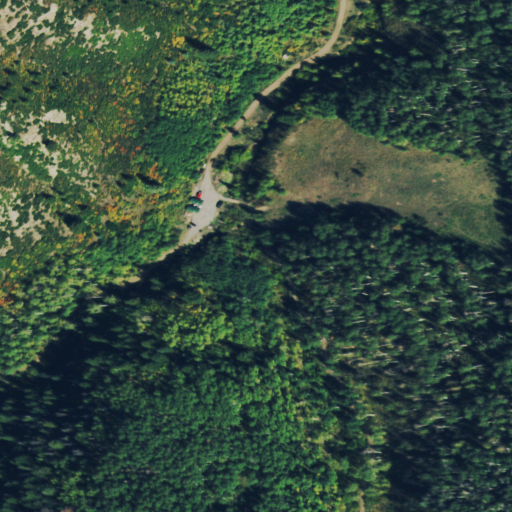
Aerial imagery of valley in Colorado named Mule Gulch containing deciduous forest, shrub, open development, and evergreen forest